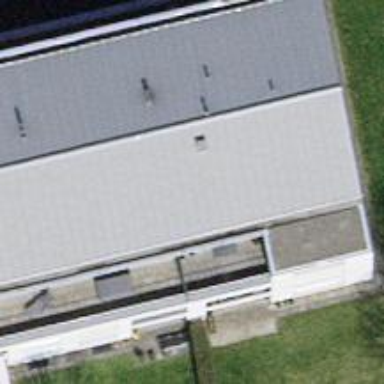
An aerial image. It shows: Building with flat roof.